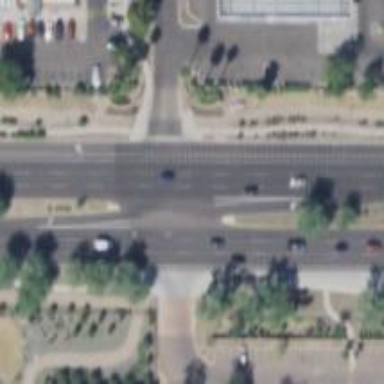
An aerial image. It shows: Secondary link road with asphalt surface.